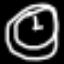
Label: clock